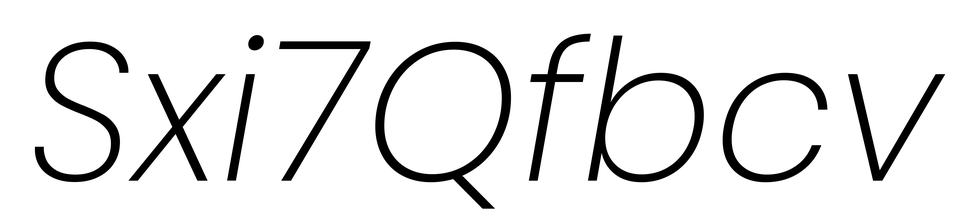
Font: Poppins-ExtraLightItalic